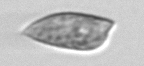
Label: Prorocentrum_dentatum